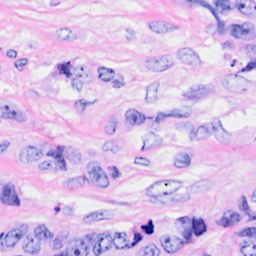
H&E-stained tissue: Breast